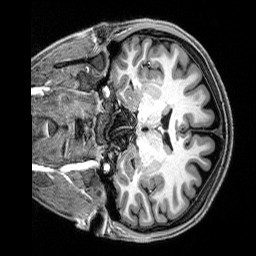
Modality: T1w
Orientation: coronal
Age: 23
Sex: female
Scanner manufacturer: siemens
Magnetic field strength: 3 T
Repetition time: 2.8 s
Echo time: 0.00212 s